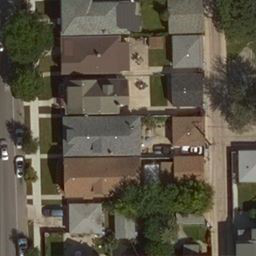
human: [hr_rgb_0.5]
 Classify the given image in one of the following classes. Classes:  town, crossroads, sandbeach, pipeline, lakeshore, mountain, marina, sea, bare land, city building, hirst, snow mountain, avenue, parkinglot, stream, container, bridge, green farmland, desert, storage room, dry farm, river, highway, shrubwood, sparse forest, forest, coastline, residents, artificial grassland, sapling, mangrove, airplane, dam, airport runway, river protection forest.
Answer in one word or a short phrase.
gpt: residents